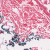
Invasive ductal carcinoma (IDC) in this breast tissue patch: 0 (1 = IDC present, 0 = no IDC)